Question: Need Some help Please,
I have a Field called 'hist_lastupdated' that contains the last updated date of the modification of the price of a product.
Based in this field, i want to extract the start date and the end date of the modification.

In fact i have this:
'''
**Product_id , Price , hist_lastupdated**
284849 18.95 2015-05-29 00:53:55
284849 15.95 2015-08-14 01:04:46
284849 18.95 2016-06-11 00:50:31
284849 15.95 2016-08-24 00:45:11
'''
And i want to get the result like that :
'''
**Product_id , Price , hist_lastupdated ,start_date , End_date**
284849 18.95 2015-05-29 00:53:55 2014-05-01 00:00:00 2015-05-29 00:53:55
284849 15.95 2015-08-14 01:04:46 2015-05-29 00:53:55 2015-08-14 01:04:46
284849 18.95 2016-06-11 00:50:31 2015-08-14 01:04:46 2016-06-11 00:50:31
284849 15.95 2016-08-24 00:45:11 2016-06-11 00:50:31 2016-08-24 00:45:11
'''
In two word, the start date is the end date of the previous line
i have many product id
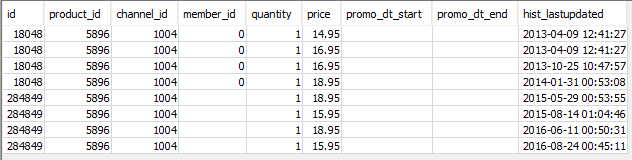
Answer:
This is the solution that i find it,i wanted to work with the lag function but the result is not what i wanted to have.
The solution :
'''
WITH
price_table_1 as (
select
-1 + ROW_NUMBER() over (partition by t1.product_id,t1.id ,t1.channel_id) as rownum_w1,
t1.id,
t1.product_id,
t1.channel_id,
t1.member_id,
t1.quantity,
t1.price,
t1.promo_dt_start,
t1.promo_dt_end,
t1.hist_lastupdated
FROM dwh_prod.hist_prices t1
where t1.channel_id='1004' and t1.product_id = '5896' and t1.quantity = '1' and t1.promo_dt_start is null
order by t1.product_id,t1.channel_id,t1.hist_lastupdated
),price_table_2 as (
select
ROW_NUMBER() over (partition by t2.product_id,t2.id ,t2.channel_id) as rownum_w2,
t2.id,
t2.product_id,
t2.channel_id,
t2.member_id,
t2.quantity,
t2.price,
t2.promo_dt_start,
t2.promo_dt_end,
t2.hist_lastupdated
FROM dwh_prod.hist_prices t2
where t2.channel_id='1004' and t2.product_id = '5896' and t2.quantity = '1' and t2.promo_dt_start is null
order by t2.product_id,t2.channel_id,t2.hist_lastupdated
)
select
t1.id,
t1.product_id,
t1.channel_id,
t1.member_id,
t1.quantity,
t1.price,
t1.promo_dt_start,
t1.promo_dt_end,
t2.hist_lastupdated as start_date,
t1.hist_lastupdated as end_date
FROM price_table_1 t1
inner join price_table_2 t2
on t2.product_id = t1.product_id and t2.id = t1.id and t2.channel_id = t1.channel_id
and rownum_w1 = (rownum_w2)
UNION ALL
select
t1.id,
t1.product_id,
t1.channel_id,
t1.member_id,
t1.quantity,
t1.price,
t1.promo_dt_start,
t1.promo_dt_end,
CONVERT(TIMESTAMP,'2014-01-01') as start_date,
t1.hist_lastupdated as end_date
FROM price_table_1 t1
where rownum_w1 = '0';
'''